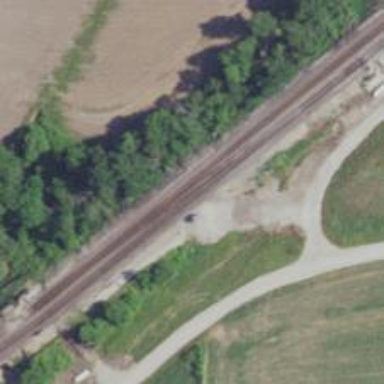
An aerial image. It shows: Railroad crossover.